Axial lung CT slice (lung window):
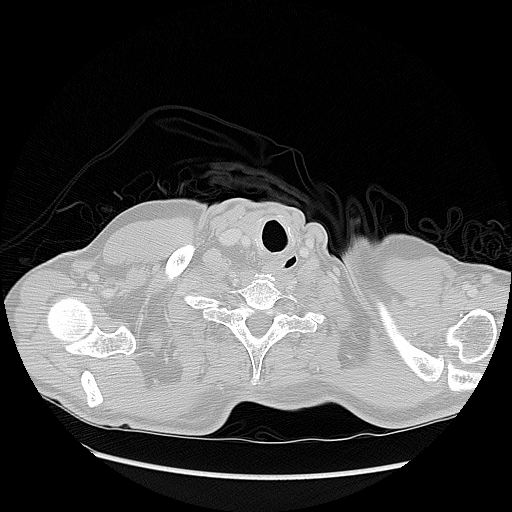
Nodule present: no